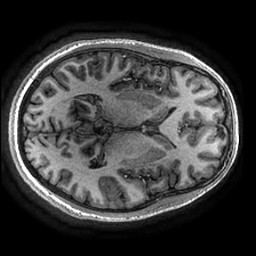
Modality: T1w
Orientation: axial
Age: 24
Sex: female
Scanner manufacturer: ge
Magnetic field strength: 3 T
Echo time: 0.002736 s